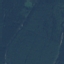
Land use / land cover: Forest